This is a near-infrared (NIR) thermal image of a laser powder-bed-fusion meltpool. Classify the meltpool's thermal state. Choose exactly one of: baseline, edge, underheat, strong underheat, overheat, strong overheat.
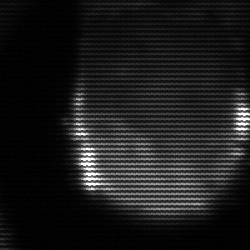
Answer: edge